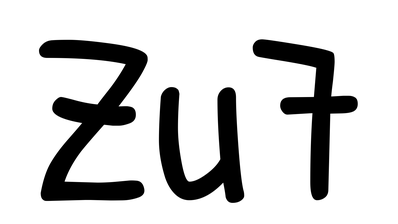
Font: PatrickHand-Regular